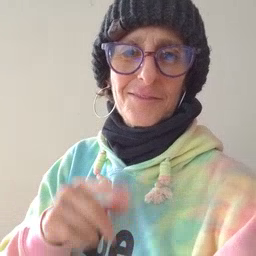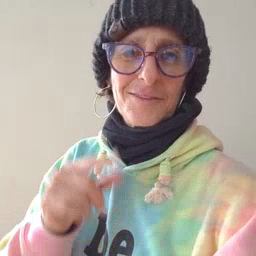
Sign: owie